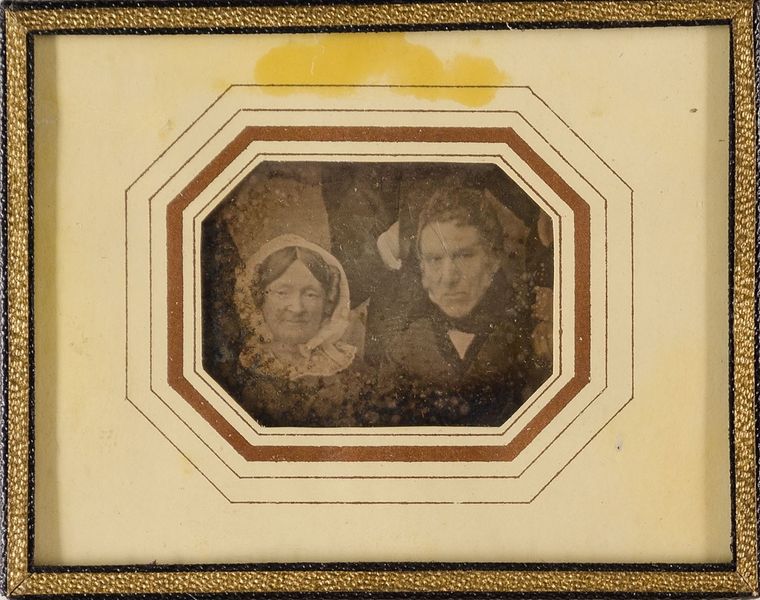
Titel: Herr und Frau Beneke, Eltern des Archivars Dr. Otto Beneke
Standort: Hamburg
Institution: Museum für Kunst und Gewerbe Hamburg
Schlagwörter: mann, frau, haube, eltern, person, brustbild, kopfbedeckung, dreiviertelansicht, foto, fotografie, photographie, doppelbildnis, doppelportrait, photo, lichtbild, daguerreotypie, historische, bildwerke, angewandte und bildende kunst, hessische systematik, persönlichkeit, porträtfotografie, porträtphotographie, doppelporträt